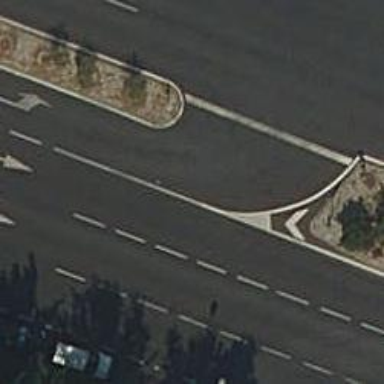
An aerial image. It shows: Secondary link road.